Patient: sex F, age 35
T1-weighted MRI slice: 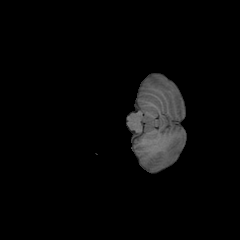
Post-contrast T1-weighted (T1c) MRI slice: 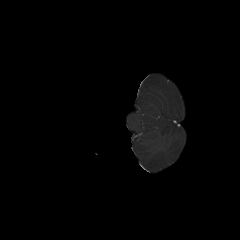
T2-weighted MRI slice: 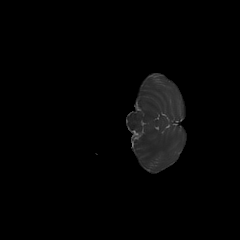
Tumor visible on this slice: no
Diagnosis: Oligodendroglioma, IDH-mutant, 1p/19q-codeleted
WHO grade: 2